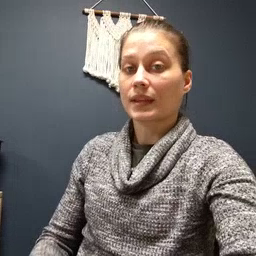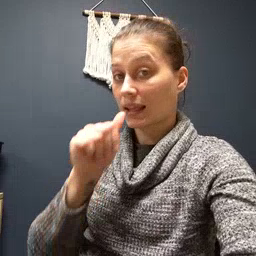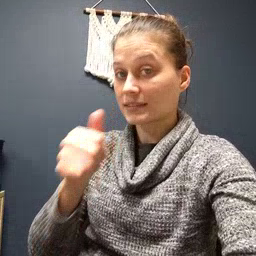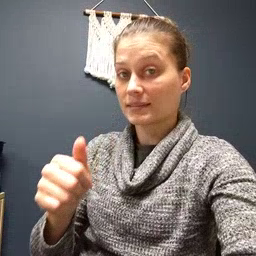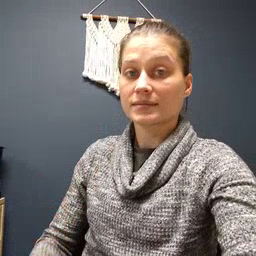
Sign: nuts